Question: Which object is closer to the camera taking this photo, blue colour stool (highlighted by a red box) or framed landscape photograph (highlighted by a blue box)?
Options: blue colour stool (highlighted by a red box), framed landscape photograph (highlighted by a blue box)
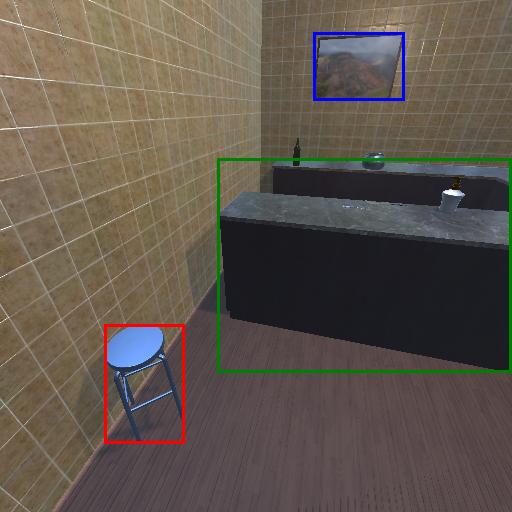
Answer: blue colour stool (highlighted by a red box)